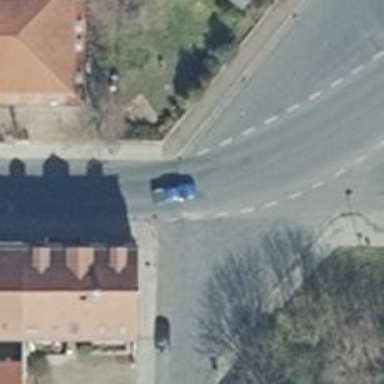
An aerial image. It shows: Residential road with parallel parking on the left lane.